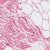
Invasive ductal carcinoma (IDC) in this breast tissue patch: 0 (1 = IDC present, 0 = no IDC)